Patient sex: M
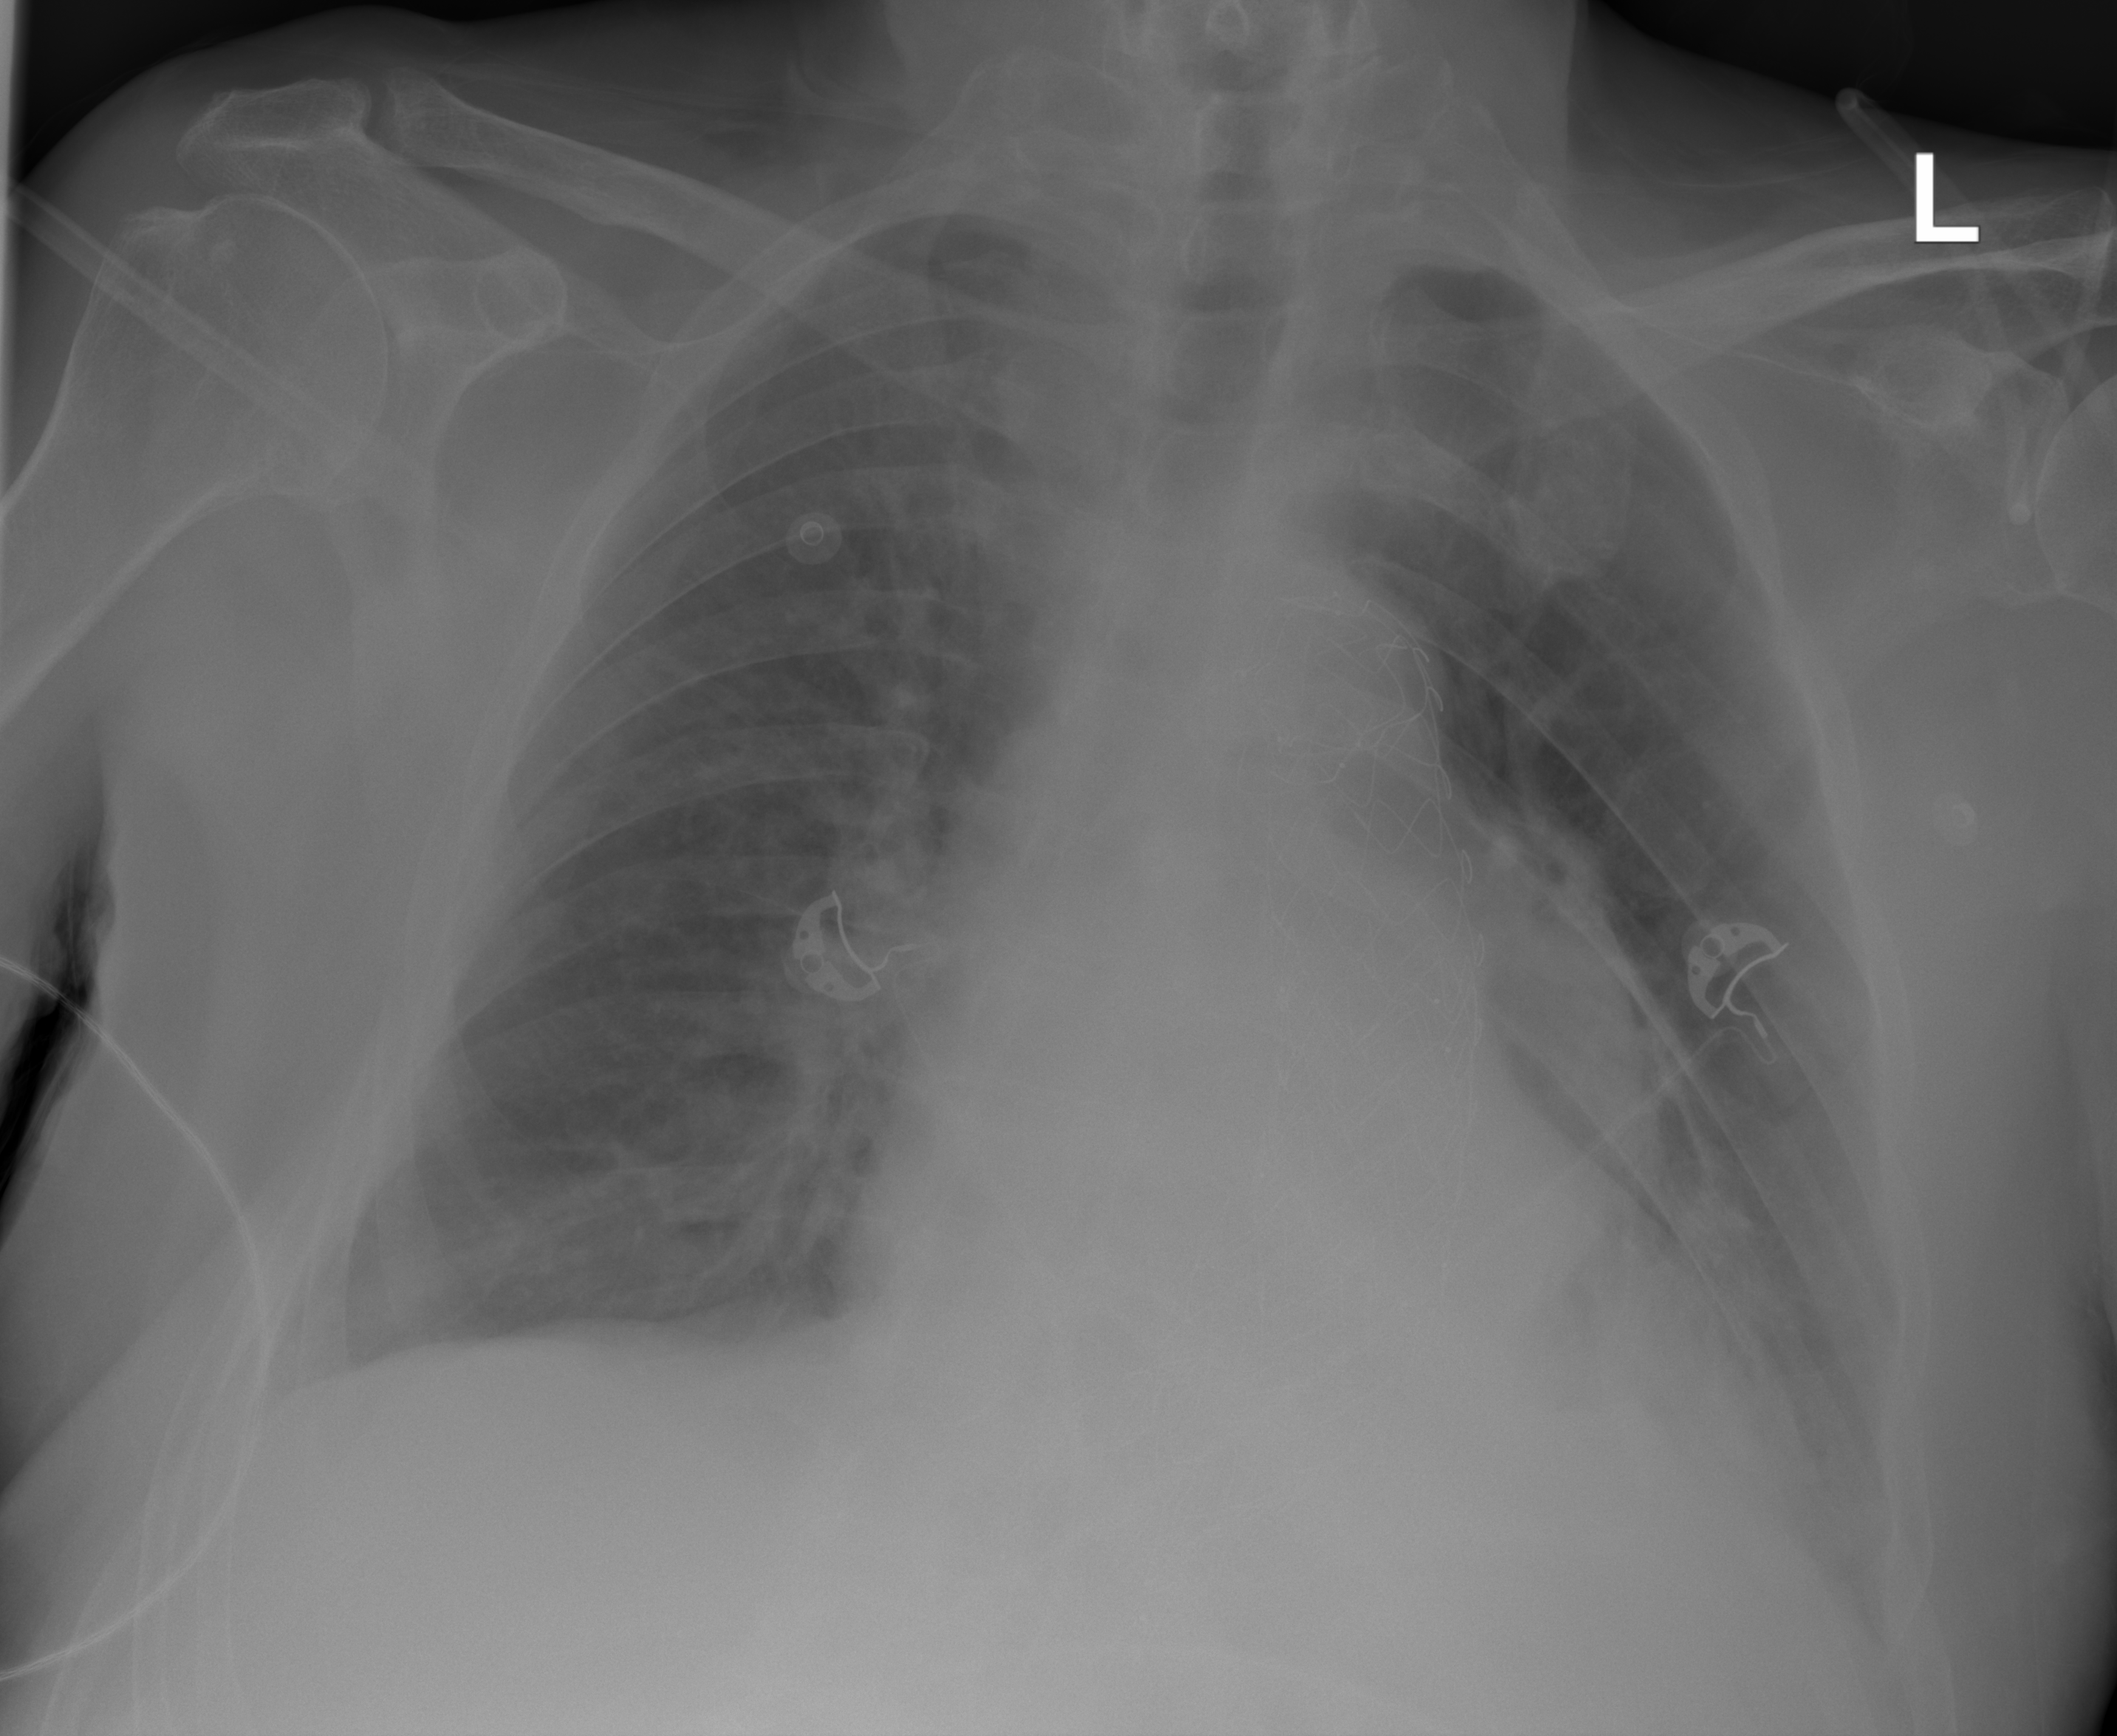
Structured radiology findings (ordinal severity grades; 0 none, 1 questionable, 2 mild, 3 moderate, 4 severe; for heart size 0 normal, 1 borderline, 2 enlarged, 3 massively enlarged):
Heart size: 0
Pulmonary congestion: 0
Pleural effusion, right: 0
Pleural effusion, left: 2
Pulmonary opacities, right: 0
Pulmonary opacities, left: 0
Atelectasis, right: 0
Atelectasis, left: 2